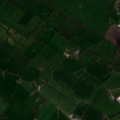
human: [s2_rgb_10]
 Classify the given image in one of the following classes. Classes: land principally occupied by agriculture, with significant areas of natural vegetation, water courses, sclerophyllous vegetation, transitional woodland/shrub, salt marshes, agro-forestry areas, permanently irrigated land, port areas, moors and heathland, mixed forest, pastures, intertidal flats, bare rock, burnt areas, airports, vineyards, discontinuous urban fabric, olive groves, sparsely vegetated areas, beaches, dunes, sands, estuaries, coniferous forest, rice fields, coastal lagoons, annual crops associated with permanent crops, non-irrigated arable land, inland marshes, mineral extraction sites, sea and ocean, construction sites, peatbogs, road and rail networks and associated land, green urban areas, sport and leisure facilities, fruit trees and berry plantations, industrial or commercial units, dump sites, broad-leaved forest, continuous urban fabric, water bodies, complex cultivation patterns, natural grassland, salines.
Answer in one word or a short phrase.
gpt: non-irrigated arable land, pastures